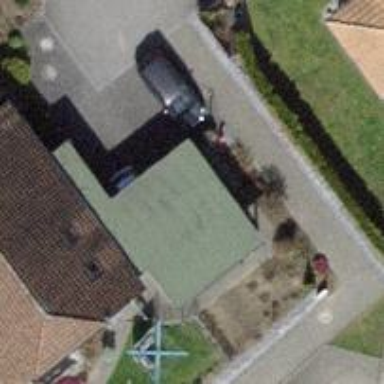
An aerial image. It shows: View of roof of building.